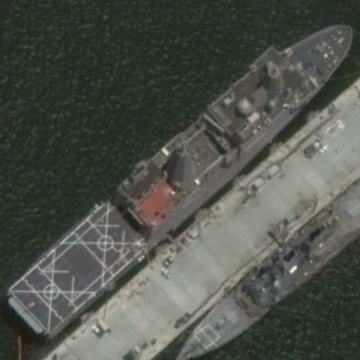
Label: combat